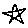
Label: star